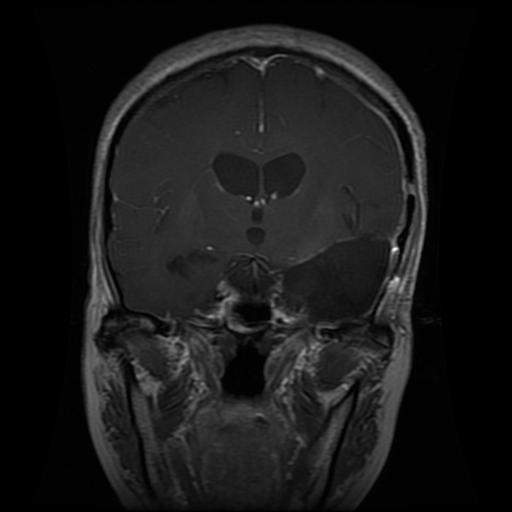
Label: glioma